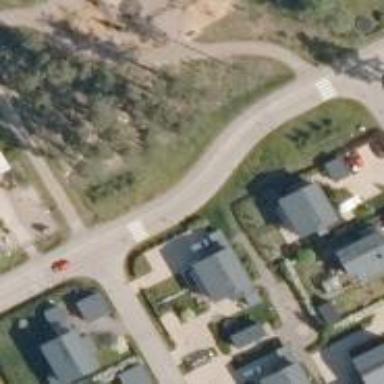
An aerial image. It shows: Uncontrolled road crossing.